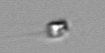
Label: flagellate